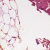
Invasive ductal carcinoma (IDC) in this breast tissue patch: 0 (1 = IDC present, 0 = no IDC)